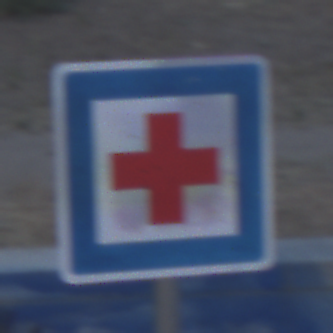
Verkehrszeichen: ErsteHilfe
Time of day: SunriseSunset
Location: Outdoor (Urban)
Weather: Clear
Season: NotSpecified
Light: Natural